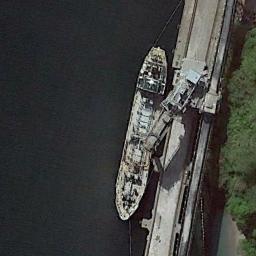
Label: ship